Question: I'm trying to implement an algorithm to get all combinations of k elements out of a set of n elements where the difference between two consecutive combinations are maximized (so kind of reverse Gray codes). In other words, the combinations should be ordered to avoid elements from appearing twice in a row, and so that no element is unnecessarily discriminated.
Ideally, the algorithm would also NOT pre-calculate all combinations and store them into memory, but rather deliver combinations on demand.
I have searched extensively for this and found a few detailed answers such as <URL>, but I can't seem to apply this. Also, many of the articles linked in that answer are paid content.
To illustrate what I mean:
From a set of [0, 1, 2, 3, 4], find all combinations of two elements.
Using a simple algorithm that tries to increment the right-most element until no longer possible, then moving left, incrementing the previous digit etc, I get the following results:
'''
[0, 1]
[0, 2]
[0, 3]
[0, 4]
[1, 2]
[1, 3]
[1, 4]
[2, 3]
[2, 4]
[3, 4]
'''
I produce this result with the following Java code:
'''
public class CombinationGenerator {
private final int mNrElements;
private final int[] mCurrentCombination;
public CombinationGenerator(int n, int k) {
mNrElements = n;
mCurrentCombination = new int[k];
initElements(0, 0);
// fake initial state in order not to miss first combination below
mCurrentCombination[mCurrentCombination.length - 1]--;
}
private void initElements(int startPos, int startValue) {
for (int i = startPos; i < mCurrentCombination.length; i++) {
mCurrentCombination[i] = i + startValue - startPos;
}
}
public int[] getNextCombination() {
for (int i = 0; i < mCurrentCombination.length; i++) {
int pos = mCurrentCombination.length - 1 - i;
if (mCurrentCombination[pos] < mNrElements - 1 - i) {
initElements(pos, mCurrentCombination[pos] + 1);
return mCurrentCombination;
}
}
return null;
}
public static void main(String[] args) {
CombinationGenerator cg = new CombinationGenerator(5, 2);
int[] c;
while ((c = cg.getNextCombination()) != null) {
System.out.println(Arrays.toString(c));
}
}
}
'''
This is not what I want, because I want each consecutive combination to be as different as possible from the previous one. Currently, element "1" appears four times in a row, and then never again. For this particular example, one solution would be:
'''
[0, 1]
[2, 3]
[0, 4]
[1, 2]
[3, 4]
[0, 2]
[1, 3]
[2, 4]
[0, 3]
[1, 4]
'''
I have indeed managed to accomplish this result for this particular  case by applying a sorting algoritm after the combinations are generated, but this does not fulfill my requirement of on-demand combination generation as the entire set of combinations has to be generated at once, then sorted and kept in memory. I'm not sure it works for arbitrary k and n values either. And finally, I'm pretty sure it's not the most efficient way as the sorting algorithm basically loops through the set of combinations trying to find one sharing no elements with the previous combination. I also considered keeping a table of "hit counts" for each element and use that to always get the next combination containing the lowest combined hit count.
My somewhat empirical conclusion is that it will be possible to avoid elements from completely appearing in two consecutive combinations if n > 2k. Otherwise, it should at least be possible to avoid elements from appearing more than twice in a row etc.
You could compare this problem to what is achieved for k = 2 using a standard round-robin scheme for football games etc, but I need a solution for arbitrary values of k. We can imagine this to be a tournament of some sort of game where we have n players that are to play against all other players in a set of games, each game holding k players. Players should as far as possible not have to play two games in a row, but should also not have to wait unnecessarily long between two game appearances.
Any pointers on how to solve this either with a reliable sorting algorithm post generation, or - preferably - on-demand, would be awesome!
Note: Let's typically assume that n <= 50, k <= 5
Thanks
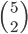
Answer: While I really appreciate the efforts from @tucuxi and @David Eisenstadt, I found some issues with the Hamiltonian approach, namely that it didn't solve for certain values of n and k and certain elements were also unnecessarily discriminated.
I decided to give the ideas listed in my question a go (hit count table) and it seems to give pretty good results. This solution however also requires a post-generation sorting which does not fulfill the on-demand bonus requirement. For reasonable n and k this should be feasible though.
Admittedly, I've found that my algorithm seems to favour combinations that result in consecutive appearances for one element, which can probably be tuned. But as of now, my algorithm might be inferior to tucuxi's for  specifically. It does however present a solution for every n, k and seems to discriminate elements less.
My code is listed below.
Thanks again.
'''
public class CombinationGenerator {
private final int N;
private final int K;
private final int[] mCurrentCombination;
public CombinationGenerator(int n, int k) {
N = n;
K = k;
mCurrentCombination = new int[k];
setElementSequence(0, 0);
mCurrentCombination[K - 1]--; // fool the first iteration
}
private void setElementSequence(int startPos, int startValue) {
for (int i = startPos; i < K; i++) {
mCurrentCombination[i] = i + startValue - startPos;
}
}
public int[] getNextCombination() {
for (int i = K - 1; i >= 0; i--) {
if (mCurrentCombination[i] < i + N - K) {
setElementSequence(i, mCurrentCombination[i] + 1);
return mCurrentCombination.clone();
}
}
return null;
}
}
public class CombinationSorter {
private final int N;
private final int K;
public CombinationSorter(int n, int k) {
N = n;
K = k;
}
public List<int[]> getSortedCombinations(List<int[]> combinations) {
List<int[]> sortedCombinations = new LinkedList<int[]>();
int[] combination = null;
int[] hitCounts = new int[N]; // how many times each element has been
// used so far
// Note that this modifies (empties) the input list
while (!combinations.isEmpty()) {
int index = findNextCombination(combinations, hitCounts, combination);
combination = combinations.remove(index);
sortedCombinations.add(combination);
addHitCounts(combination, hitCounts);
}
return sortedCombinations;
}
private int findNextCombination(List<int[]> combinations, int[] hitCounts,
int[] previousCombination) {
int lowestHitCount = Integer.MAX_VALUE;
int foundIndex = 0;
// From the remaining combinations, find the one with the least used
// elements
for (int i = 0; i < combinations.size(); i++) {
int[] comb = combinations.get(i);
int hitCount = getHitCount(comb, hitCounts);
if (hitCount < lowestHitCount) {
lowestHitCount = hitCount;
foundIndex = i;
} else if (hitCount == lowestHitCount
&& previousCombination != null
&& getNrCommonElements(comb, previousCombination) < getNrCommonElements(
combinations.get(foundIndex), previousCombination)) {
// prefer this combination if hit count is equal but it's more
// different from the previous combination in our sorted list
// than what's been found so far (avoids consecutive element
// appearances)
foundIndex = i;
}
}
return foundIndex;
}
private int getHitCount(int[] combination, int[] hitCounts) {
int hitCount = 0;
for (int i = 0; i < K; i++) {
hitCount += hitCounts[combination[i]];
}
return hitCount;
}
private void addHitCounts(int[] combination, int[] hitCounts) {
for (int i = 0; i < K; i++) {
hitCounts[combination[i]]++;
}
}
private int getNrCommonElements(int[] c1, int[] c2) {
int count = 0;
for (int i = 0; i < K; i++) {
for (int j = 0; j < K; j++) {
if (c1[i] == c2[j]) {
count++;
}
}
}
return count;
}
}
public class Test {
public static void main(String[] args) {
final int n = 7;
final int k = 3;
CombinationGenerator cg = new CombinationGenerator(n, k);
List<int[]> combinations = new LinkedList<int[]>();
int[] nc;
while ((nc = cg.getNextCombination()) != null) {
combinations.add(nc);
}
for (int[] c : combinations) {
System.out.println(Arrays.toString(c));
}
System.out.println("Sorting...");
CombinationSorter cs = new CombinationSorter(n, k);
List<int[]> sortedCombinations = cs.getSortedCombinations(combinations);
for (int[] sc : sortedCombinations) {
System.out.println(Arrays.toString(sc));
}
}
}
'''
Results for :
'''
[0, 1, 2, 3]
[0, 4, 5, 6]
[1, 2, 3, 4]
[0, 1, 5, 6]
[2, 3, 4, 5]
[0, 1, 2, 6]
[3, 4, 5, 6]
[0, 1, 2, 4]
[0, 3, 5, 6]
[1, 2, 4, 5]
[0, 1, 3, 6]
[2, 4, 5, 6]
[0, 1, 3, 4]
[2, 3, 5, 6]
[0, 1, 4, 5]
[0, 2, 3, 6]
[1, 3, 4, 5]
[0, 2, 4, 6]
[1, 2, 3, 5]
[0, 1, 4, 6]
[0, 2, 3, 5]
[1, 2, 4, 6]
[1, 3, 5, 6]
[0, 2, 3, 4]
[1, 2, 5, 6]
[0, 3, 4, 5]
[1, 2, 3, 6]
[0, 2, 4, 5]
[1, 3, 4, 6]
[0, 2, 5, 6]
[0, 1, 3, 5]
[2, 3, 4, 6]
[1, 4, 5, 6]
[0, 1, 2, 5]
[0, 3, 4, 6]
'''
Results for :
'''
[0, 1]
[2, 3]
[0, 4]
[1, 2]
[3, 4]
[0, 2]
[1, 3]
[2, 4]
[0, 3]
[1, 4]
'''